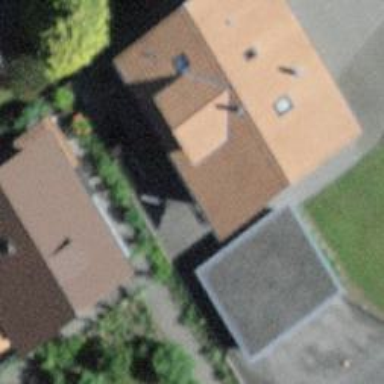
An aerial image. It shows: Garage.